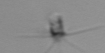
Label: Calciopappus